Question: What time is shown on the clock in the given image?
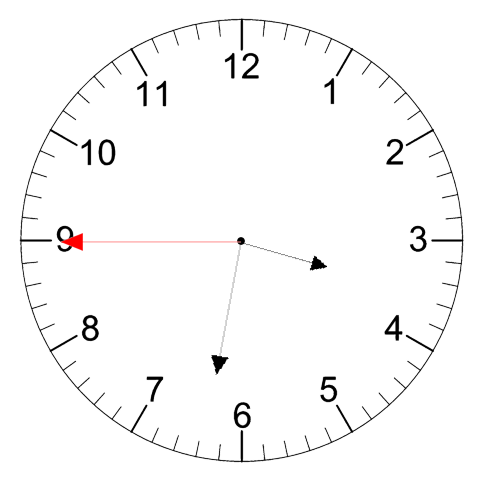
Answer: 03:31:45